Question: I'm trying to learn 'readonly' keyword behavior in c#. A 'readonly' field can be assigned only in the constructor. But it is possible to assign data to 'readonly' field from immediate window at run time. Is it a bug or behavior?
code snippets:
'''
public class Foo
{
public readonly string readOnlyField;
public Foo(string parameter)
{
readOnlyField = parameter;
}
public string returnReadOnlyValue()
{
return readOnlyField;
}
}
class Program
{
static void Main(string[] args)
{
Foo foo = new Foo("Read Only - Init");
Console.WriteLine(foo.returnReadOnlyValue());
//Now Modify data from Immediate window
Console.WriteLine(foo.returnReadOnlyValue());
Console.ReadLine();
}
'''

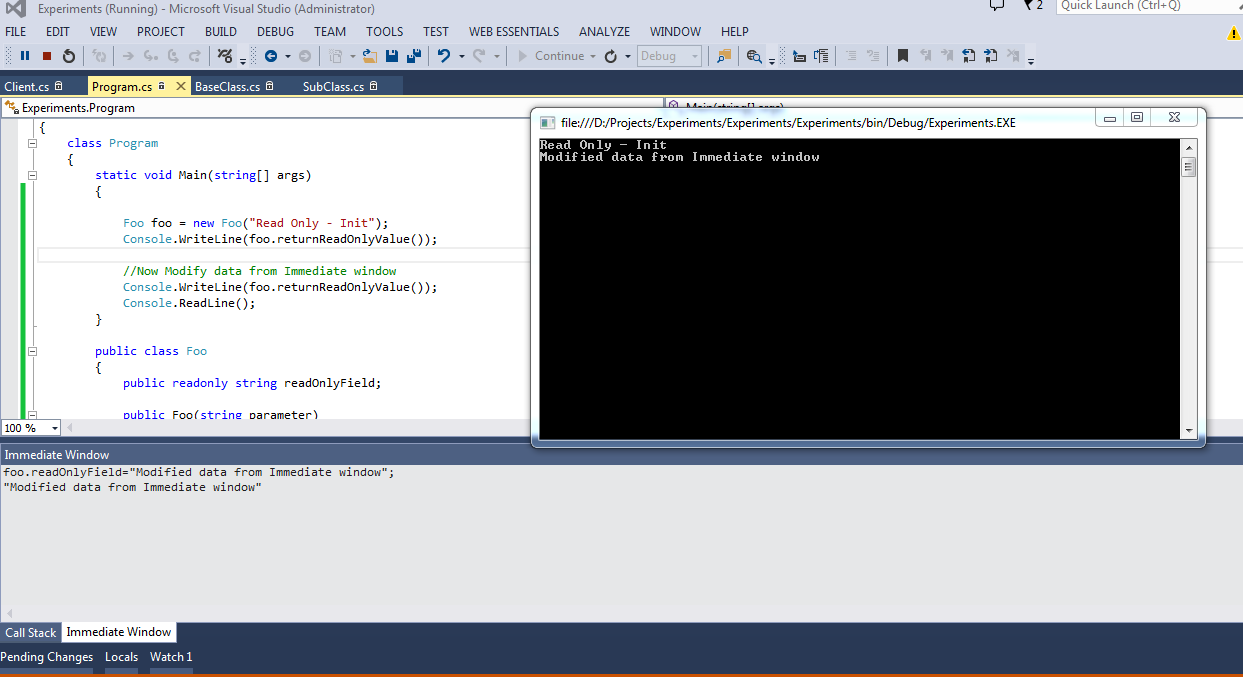
Answer: It's behaviour.
'Readonly' is enforced only at compile time